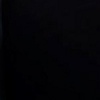
Label: space